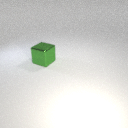
large green metal cube